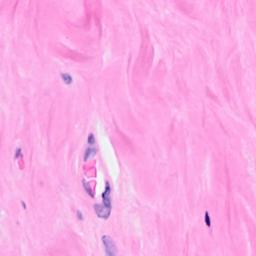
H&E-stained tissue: Breast